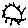
Label: sun